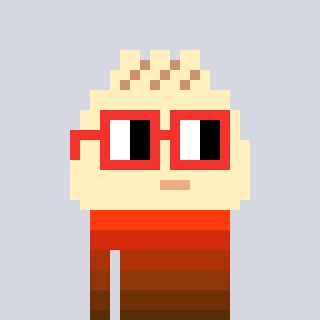
a pixel art character with square red glasses, a porkbao-shaped head and a gold-colored body on a cool background